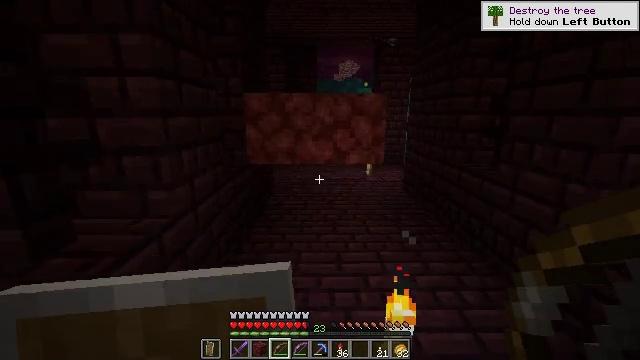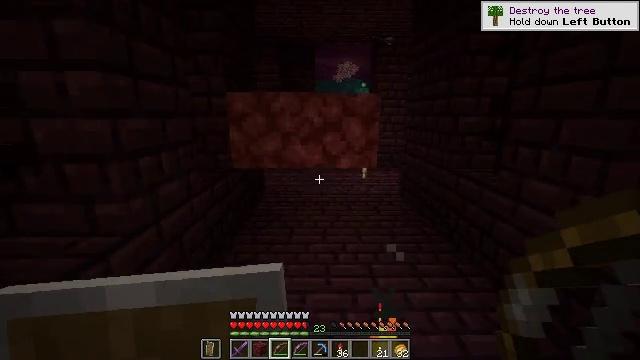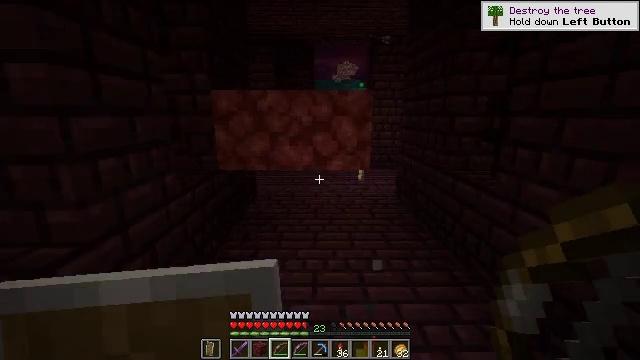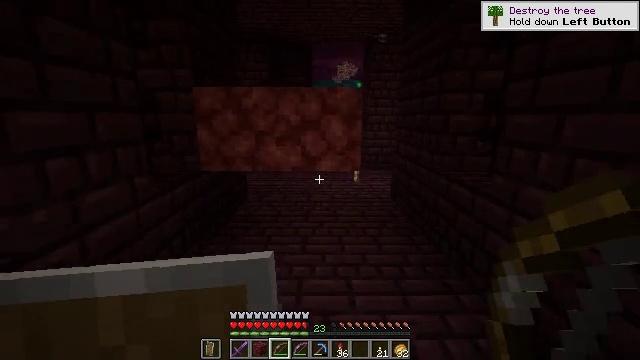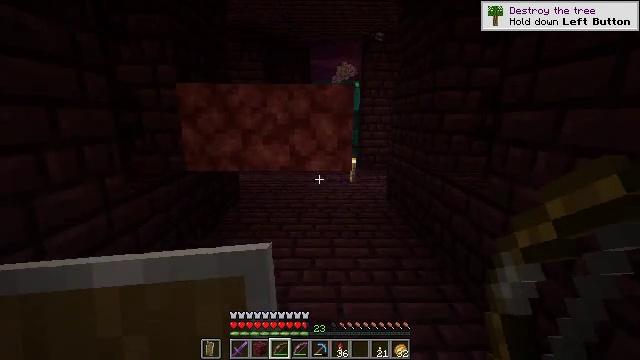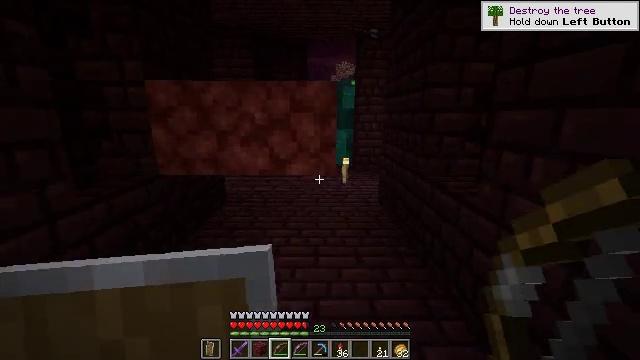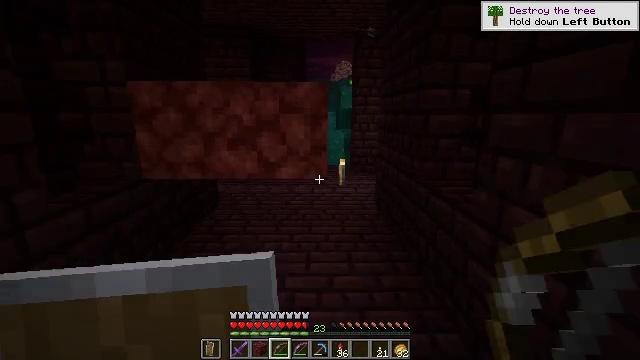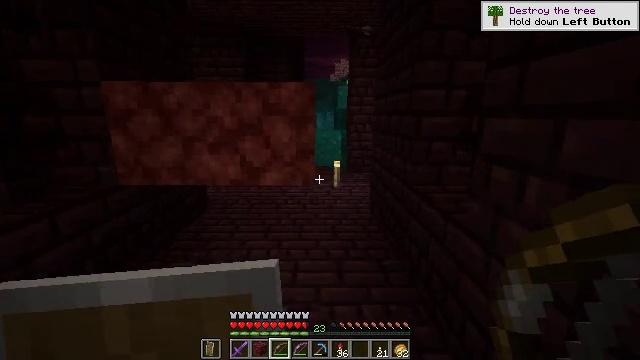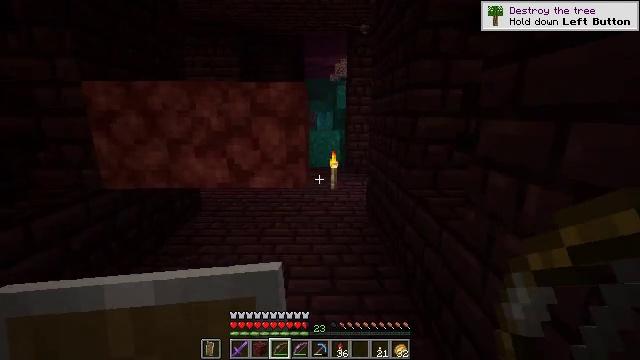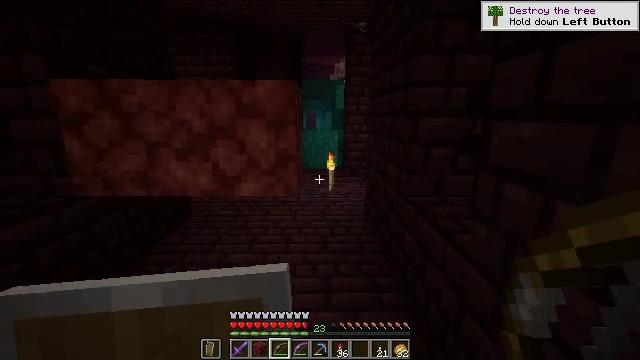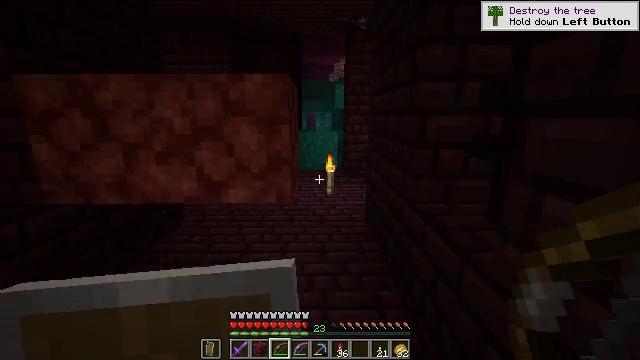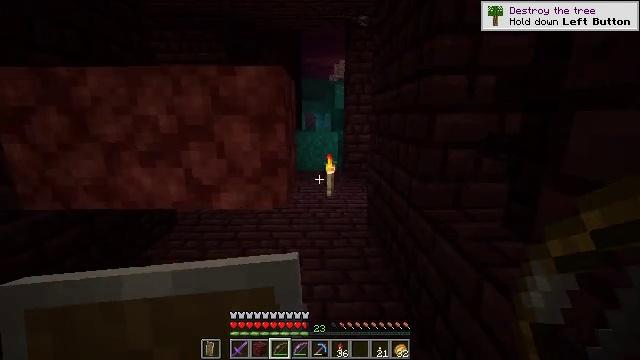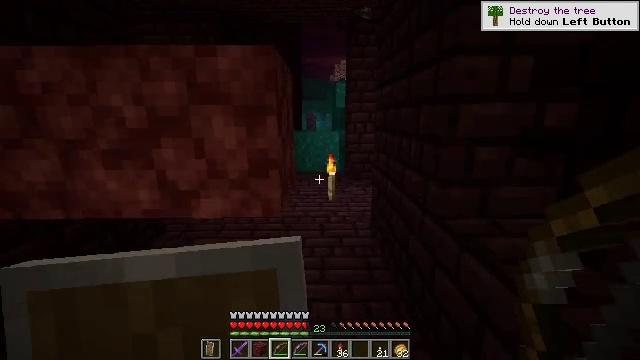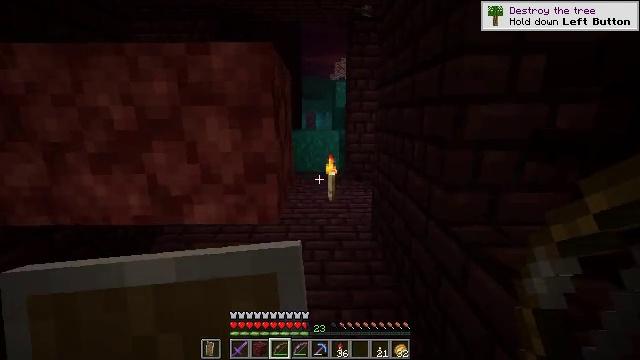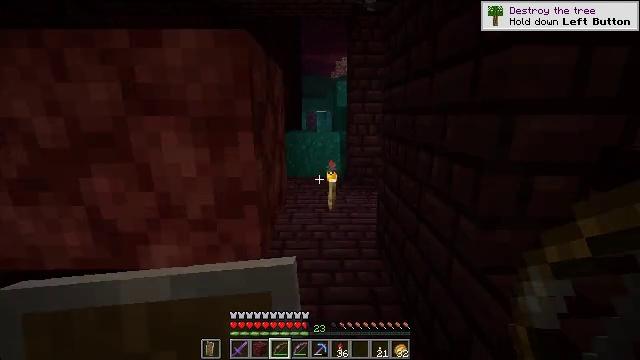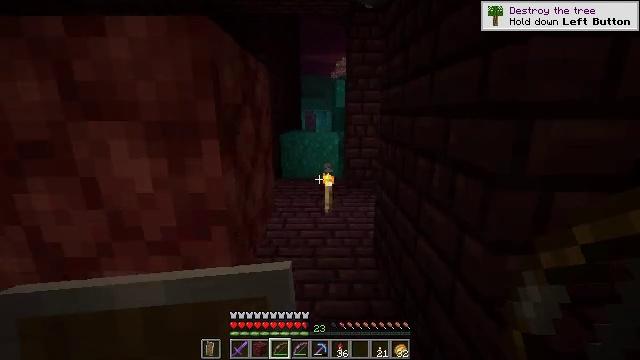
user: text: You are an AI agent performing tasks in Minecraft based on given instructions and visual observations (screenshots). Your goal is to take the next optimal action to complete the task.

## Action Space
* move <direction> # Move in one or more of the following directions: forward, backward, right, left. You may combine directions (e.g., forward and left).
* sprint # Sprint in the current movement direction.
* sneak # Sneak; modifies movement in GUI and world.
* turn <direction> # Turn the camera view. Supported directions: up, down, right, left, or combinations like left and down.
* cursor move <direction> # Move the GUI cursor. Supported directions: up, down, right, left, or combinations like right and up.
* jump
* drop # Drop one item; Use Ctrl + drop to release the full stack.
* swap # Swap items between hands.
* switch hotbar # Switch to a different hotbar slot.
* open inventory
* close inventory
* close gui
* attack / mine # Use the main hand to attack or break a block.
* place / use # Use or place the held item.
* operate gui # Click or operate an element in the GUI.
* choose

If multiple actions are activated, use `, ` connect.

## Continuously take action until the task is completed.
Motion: motion action
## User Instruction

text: Harvest nether wart in the Nether.
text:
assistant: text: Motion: move forward and move right
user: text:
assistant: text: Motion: move forward and move right
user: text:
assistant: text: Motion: move forward and move right
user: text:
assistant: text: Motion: move forward and move right
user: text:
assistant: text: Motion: move forward and move right
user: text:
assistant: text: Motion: move forward and move right
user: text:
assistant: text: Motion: move forward and move right
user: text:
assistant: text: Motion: move forward
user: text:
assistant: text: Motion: move forward
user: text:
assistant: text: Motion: move forward
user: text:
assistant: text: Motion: move forward
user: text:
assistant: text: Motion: move forward
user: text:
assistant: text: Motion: move forward
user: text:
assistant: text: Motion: move forward
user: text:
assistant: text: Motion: move forward and move right
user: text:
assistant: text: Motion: move forward and move right
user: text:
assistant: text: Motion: move forward and move right
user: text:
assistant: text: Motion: move forward and move right
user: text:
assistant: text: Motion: move forward
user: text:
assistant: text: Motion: move forward
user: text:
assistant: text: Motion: move forward
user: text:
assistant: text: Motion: move forward
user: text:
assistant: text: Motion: move forward
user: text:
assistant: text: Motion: move forward
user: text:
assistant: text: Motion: move forward
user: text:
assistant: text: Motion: move forward
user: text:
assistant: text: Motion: move forward and move left
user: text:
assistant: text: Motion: move forward and move left, turn right
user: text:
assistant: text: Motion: move forward and move left, turn right
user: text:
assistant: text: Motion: move forward and move left, turn right and down